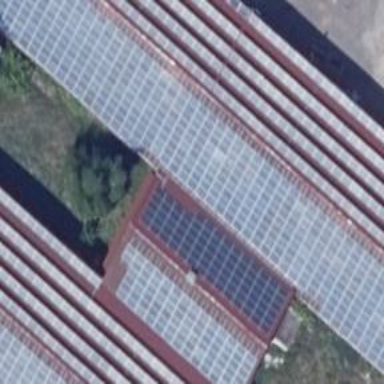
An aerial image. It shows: Solar photovoltaic panel generator producing electricity in small installation.